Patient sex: M
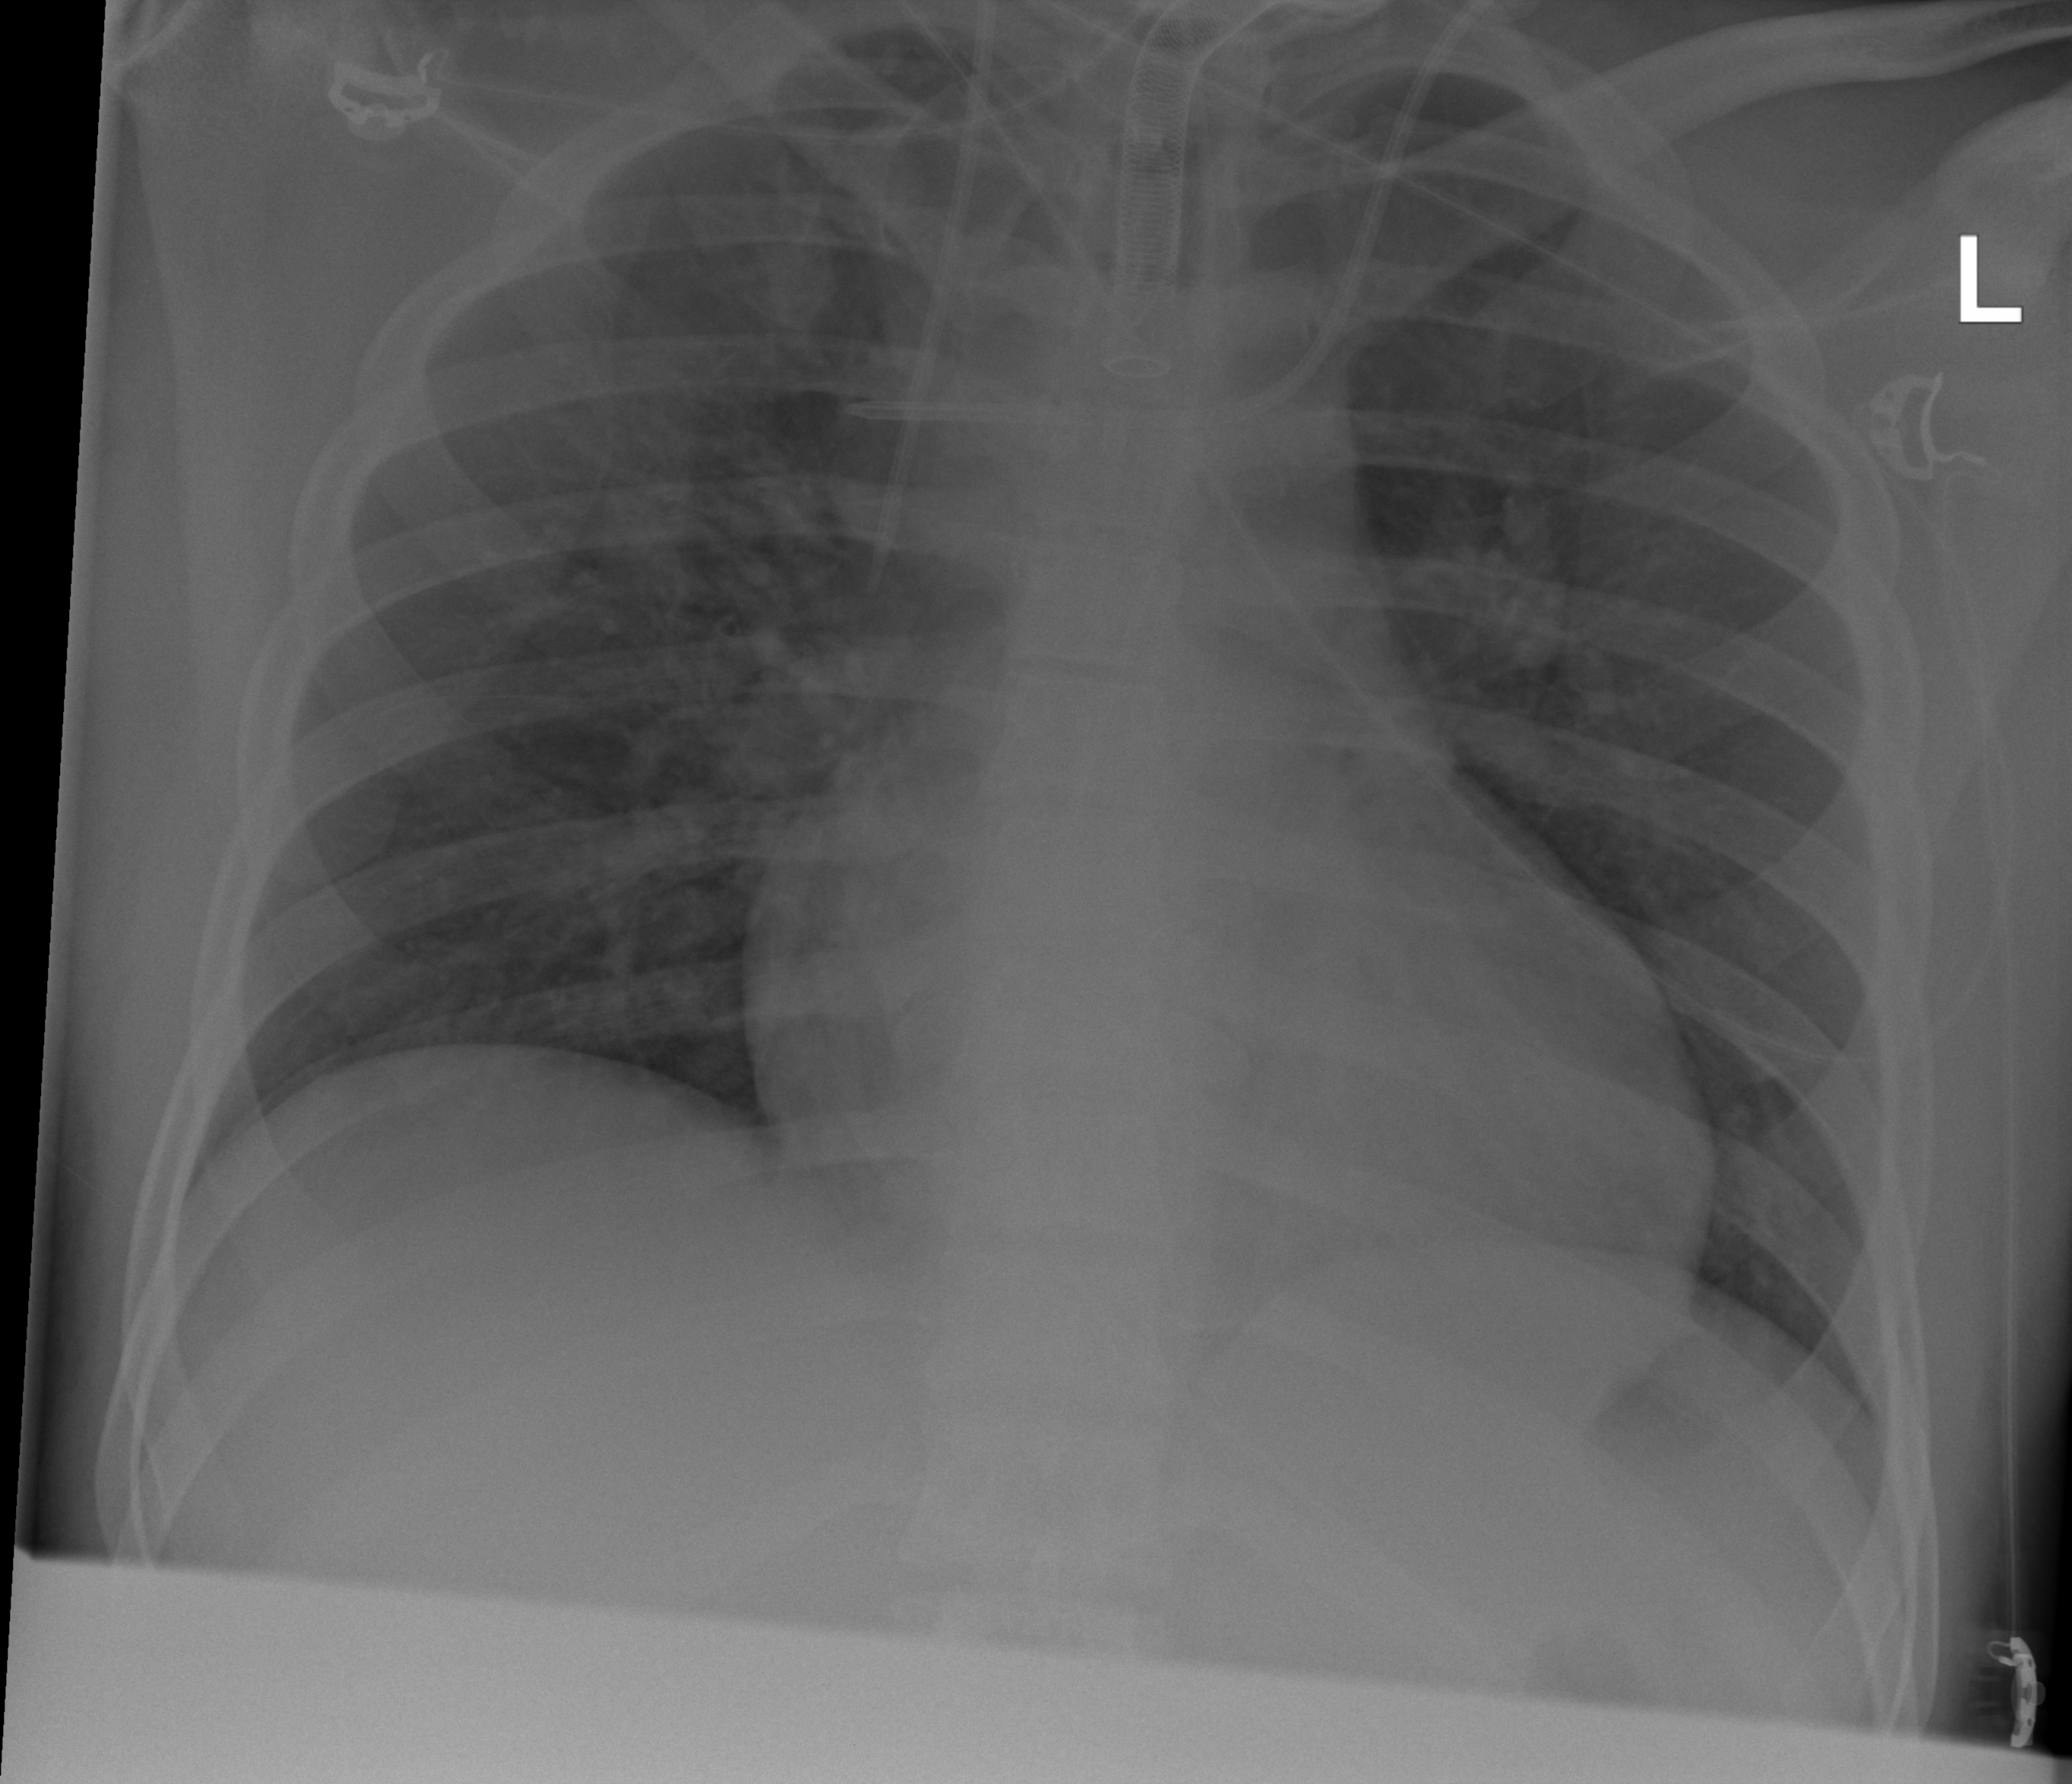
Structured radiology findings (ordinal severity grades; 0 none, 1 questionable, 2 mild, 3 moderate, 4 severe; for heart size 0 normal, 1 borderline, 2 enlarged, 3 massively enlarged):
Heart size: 2
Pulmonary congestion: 2
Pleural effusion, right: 0
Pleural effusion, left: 0
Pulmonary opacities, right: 2
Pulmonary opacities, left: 2
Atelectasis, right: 0
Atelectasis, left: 0